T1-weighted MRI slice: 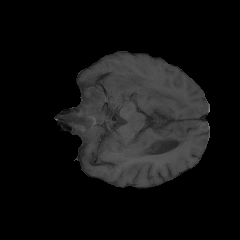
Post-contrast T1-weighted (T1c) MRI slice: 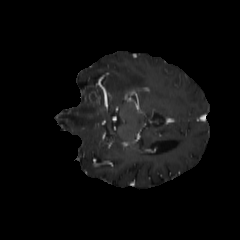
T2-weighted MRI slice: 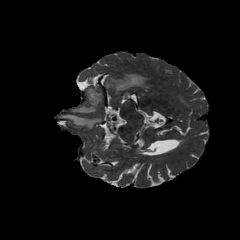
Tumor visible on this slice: yes